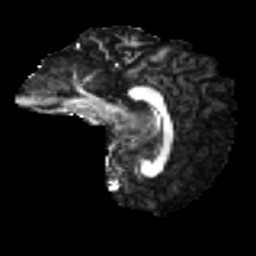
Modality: FA
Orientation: sagittal
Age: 30
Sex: male
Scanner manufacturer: ge
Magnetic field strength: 3 T
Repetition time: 7.8 s
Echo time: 0.0607 s